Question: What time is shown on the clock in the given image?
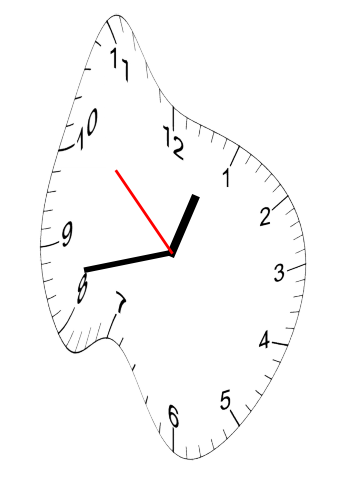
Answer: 12:42:52